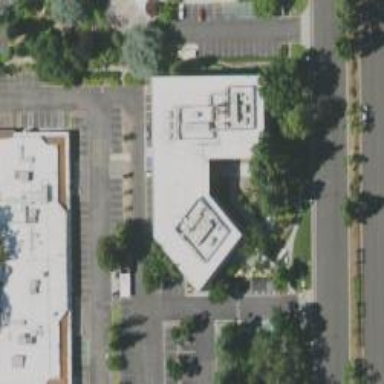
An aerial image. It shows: Commercial building.